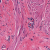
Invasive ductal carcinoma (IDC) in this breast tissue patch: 0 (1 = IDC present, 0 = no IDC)